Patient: sex F, age 56
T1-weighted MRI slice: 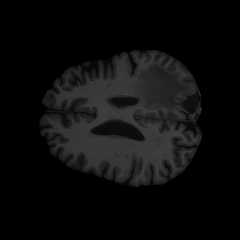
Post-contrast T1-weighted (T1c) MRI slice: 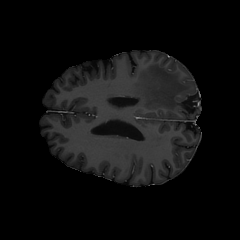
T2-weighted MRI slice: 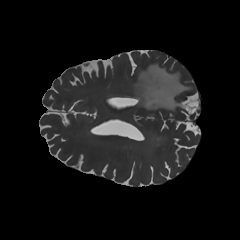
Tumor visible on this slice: yes
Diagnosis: Glioblastoma, IDH-wildtype
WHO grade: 4